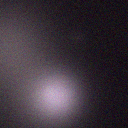
Screen state: off